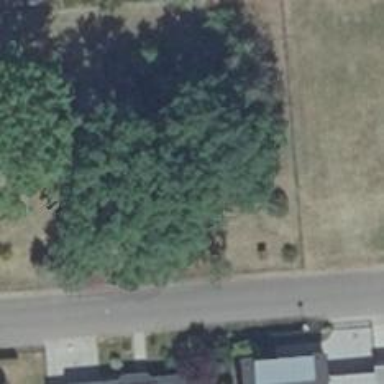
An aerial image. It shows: Deciduous tree with broadleaved leaves.